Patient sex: F
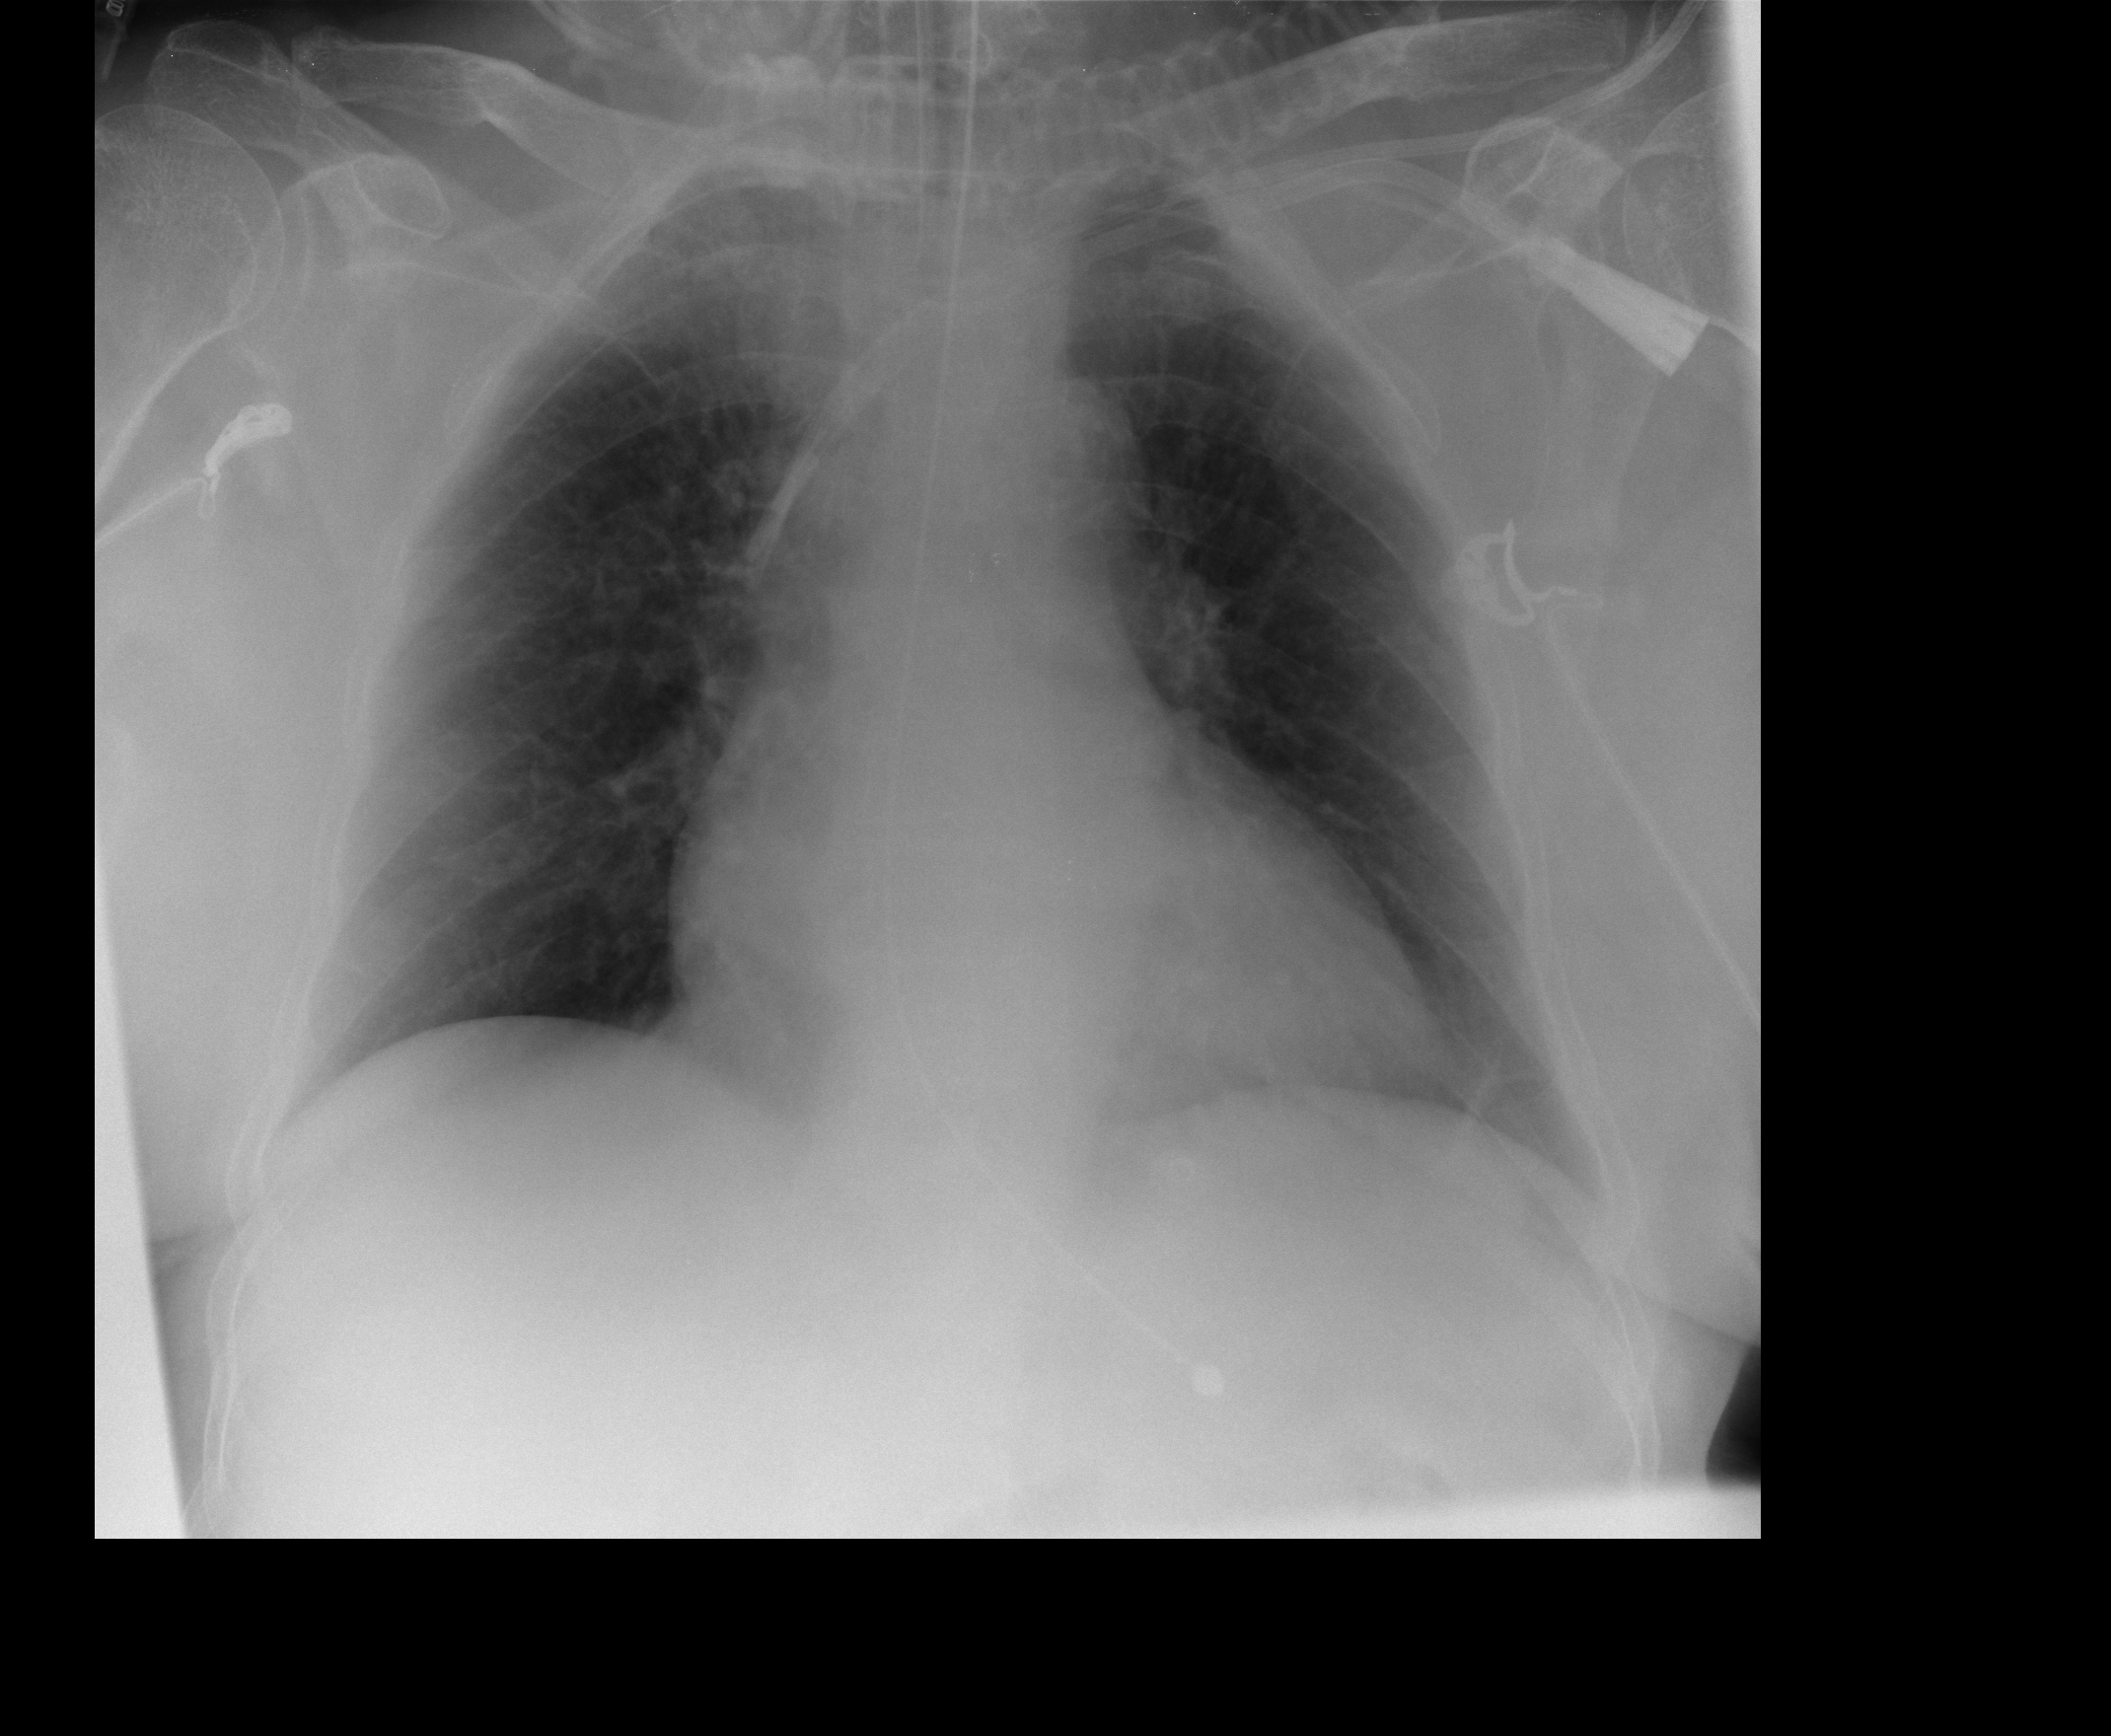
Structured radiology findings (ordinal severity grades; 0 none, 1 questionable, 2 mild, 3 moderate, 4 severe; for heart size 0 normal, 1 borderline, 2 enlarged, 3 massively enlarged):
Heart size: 2
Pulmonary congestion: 1
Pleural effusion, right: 0
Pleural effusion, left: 0
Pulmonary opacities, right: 0
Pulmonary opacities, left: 0
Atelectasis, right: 0
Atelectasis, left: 0